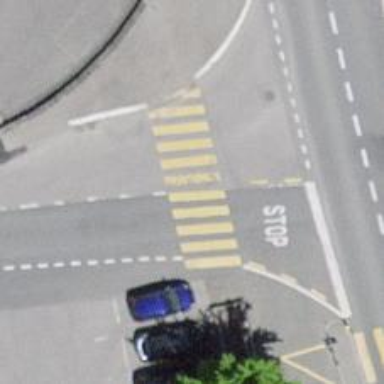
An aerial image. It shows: Uncontrolled road crossing.